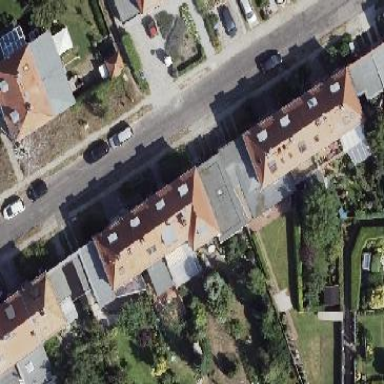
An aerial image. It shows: Terrace building with hipped roof shape.